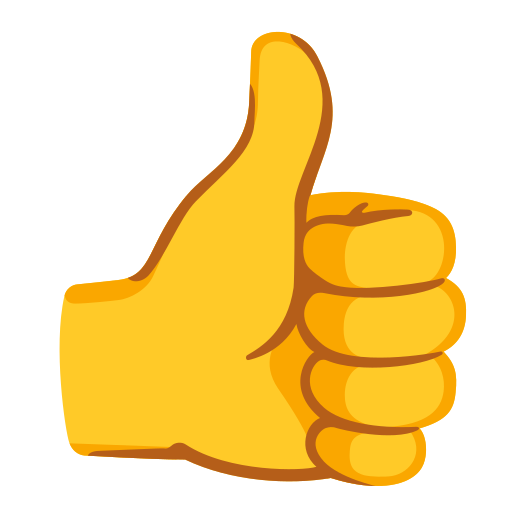
Emoji: 👍